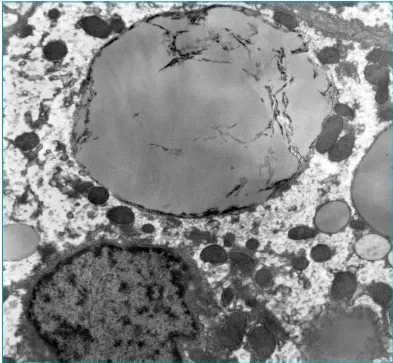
Triglyceride deposits were sometimes fragmented with irregular striations. ("bitten-apple" aspect).
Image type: pathology (immunostaining)